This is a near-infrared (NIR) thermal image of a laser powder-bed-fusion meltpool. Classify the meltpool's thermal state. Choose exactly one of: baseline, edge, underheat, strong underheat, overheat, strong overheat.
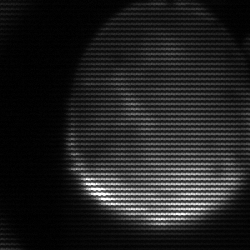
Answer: edge